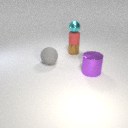
small red rubber cylinder below small cyan metal sphere